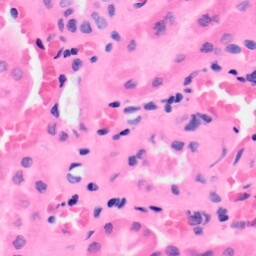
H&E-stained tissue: Kidney